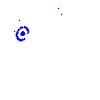
Particle: electron